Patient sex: M
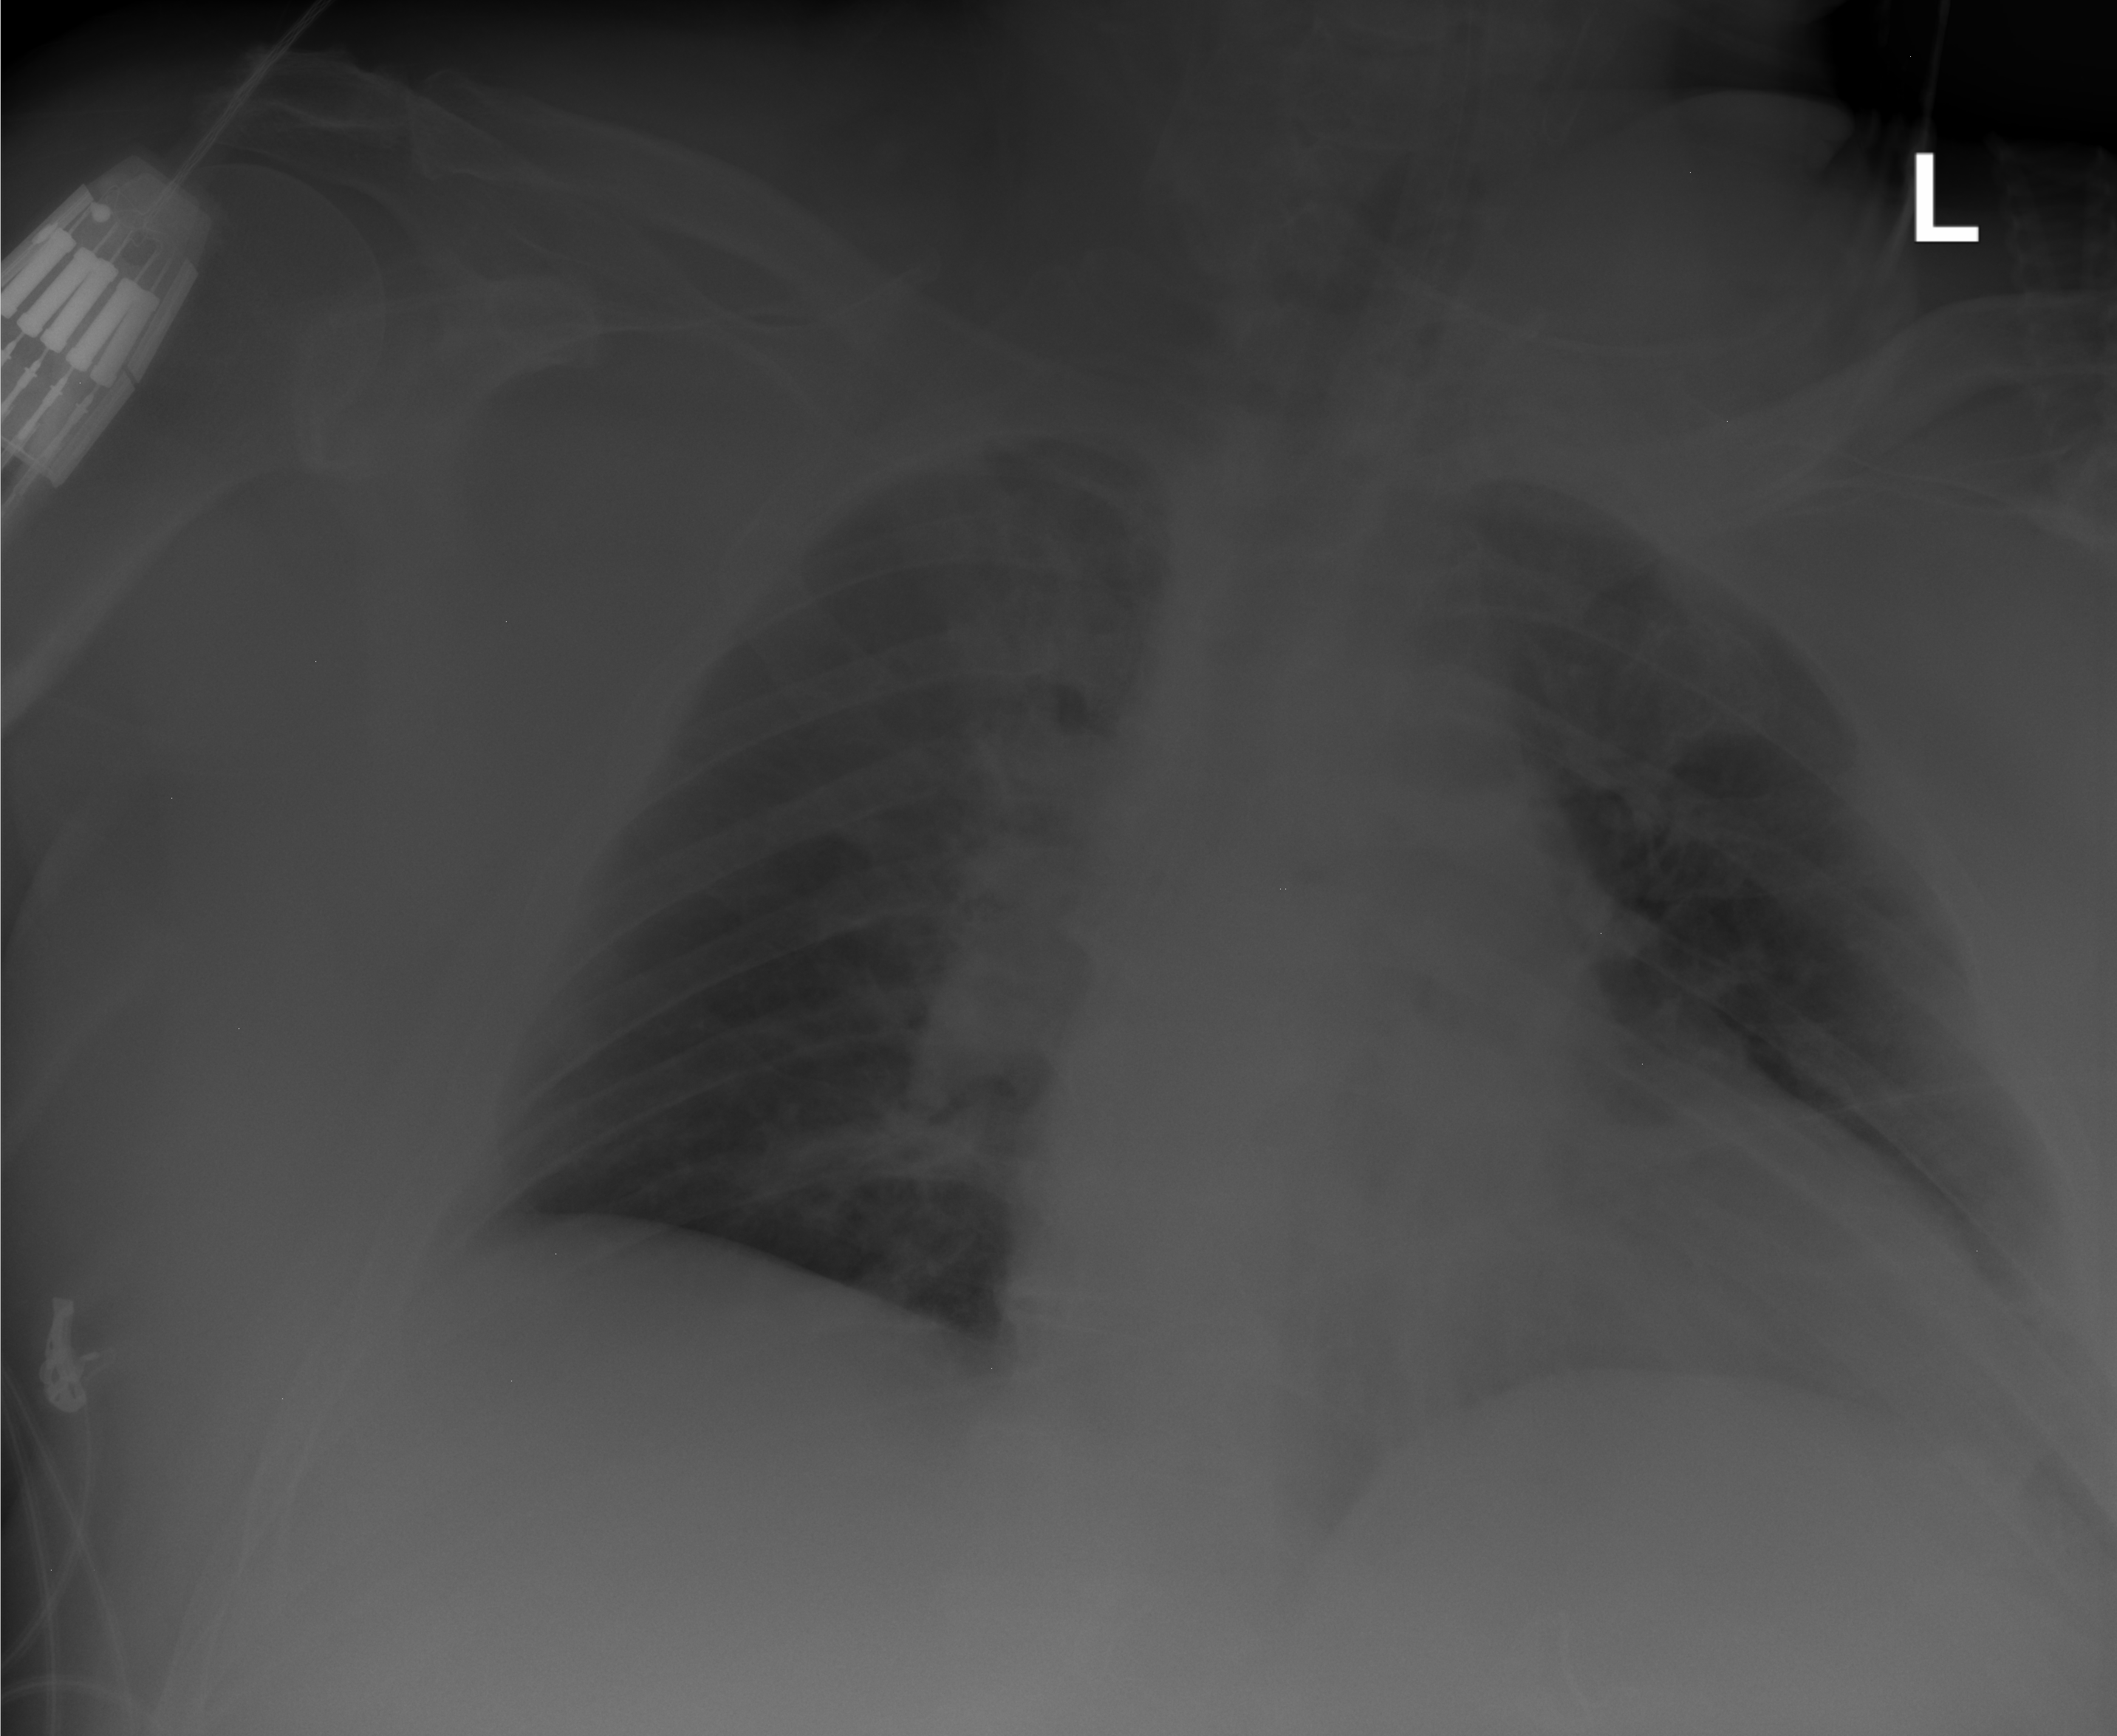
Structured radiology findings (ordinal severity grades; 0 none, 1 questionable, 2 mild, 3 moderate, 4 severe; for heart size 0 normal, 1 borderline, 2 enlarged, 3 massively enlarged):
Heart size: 1
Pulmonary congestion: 2
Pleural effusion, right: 0
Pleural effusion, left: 0
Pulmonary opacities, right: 0
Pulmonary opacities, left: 0
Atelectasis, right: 0
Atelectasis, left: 0